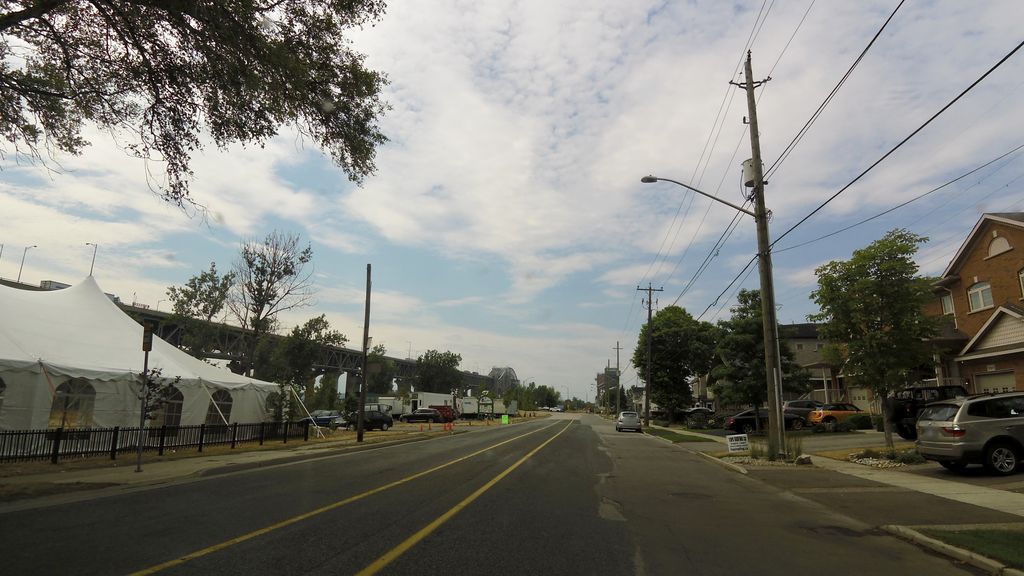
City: hamilton